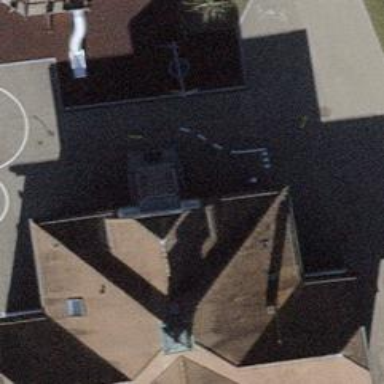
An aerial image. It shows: School building or complex.